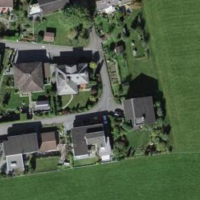
EUNIS habitat code: 54
Species observed at this site:
Mercurialis perennis